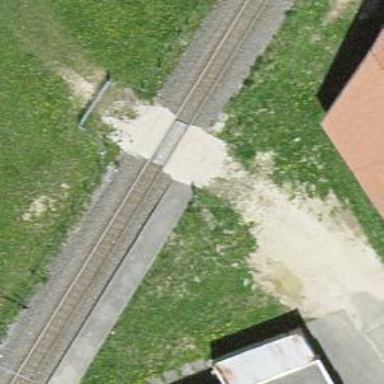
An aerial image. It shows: Railway crossing.